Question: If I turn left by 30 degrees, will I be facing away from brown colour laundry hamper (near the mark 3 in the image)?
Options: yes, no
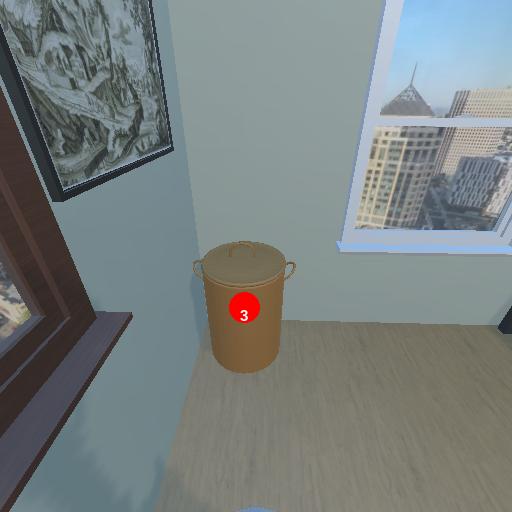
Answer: yes